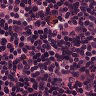
Metastatic tissue present: no